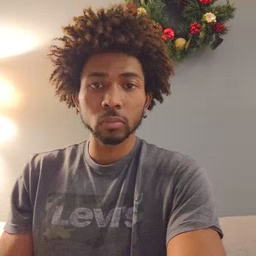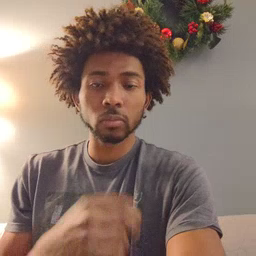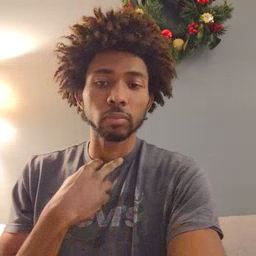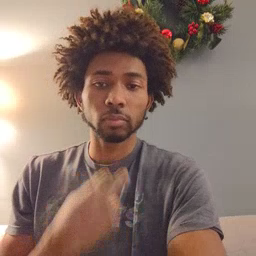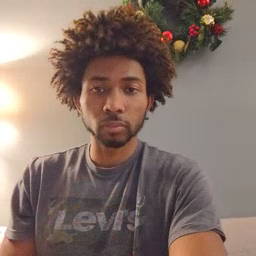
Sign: stuck